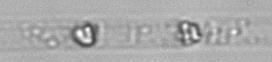
Label: Dactyliosolen_blavyanus